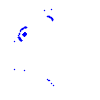
Particle: kaon